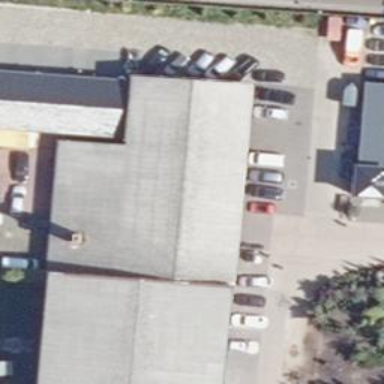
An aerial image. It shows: Car repair shop.